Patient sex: M
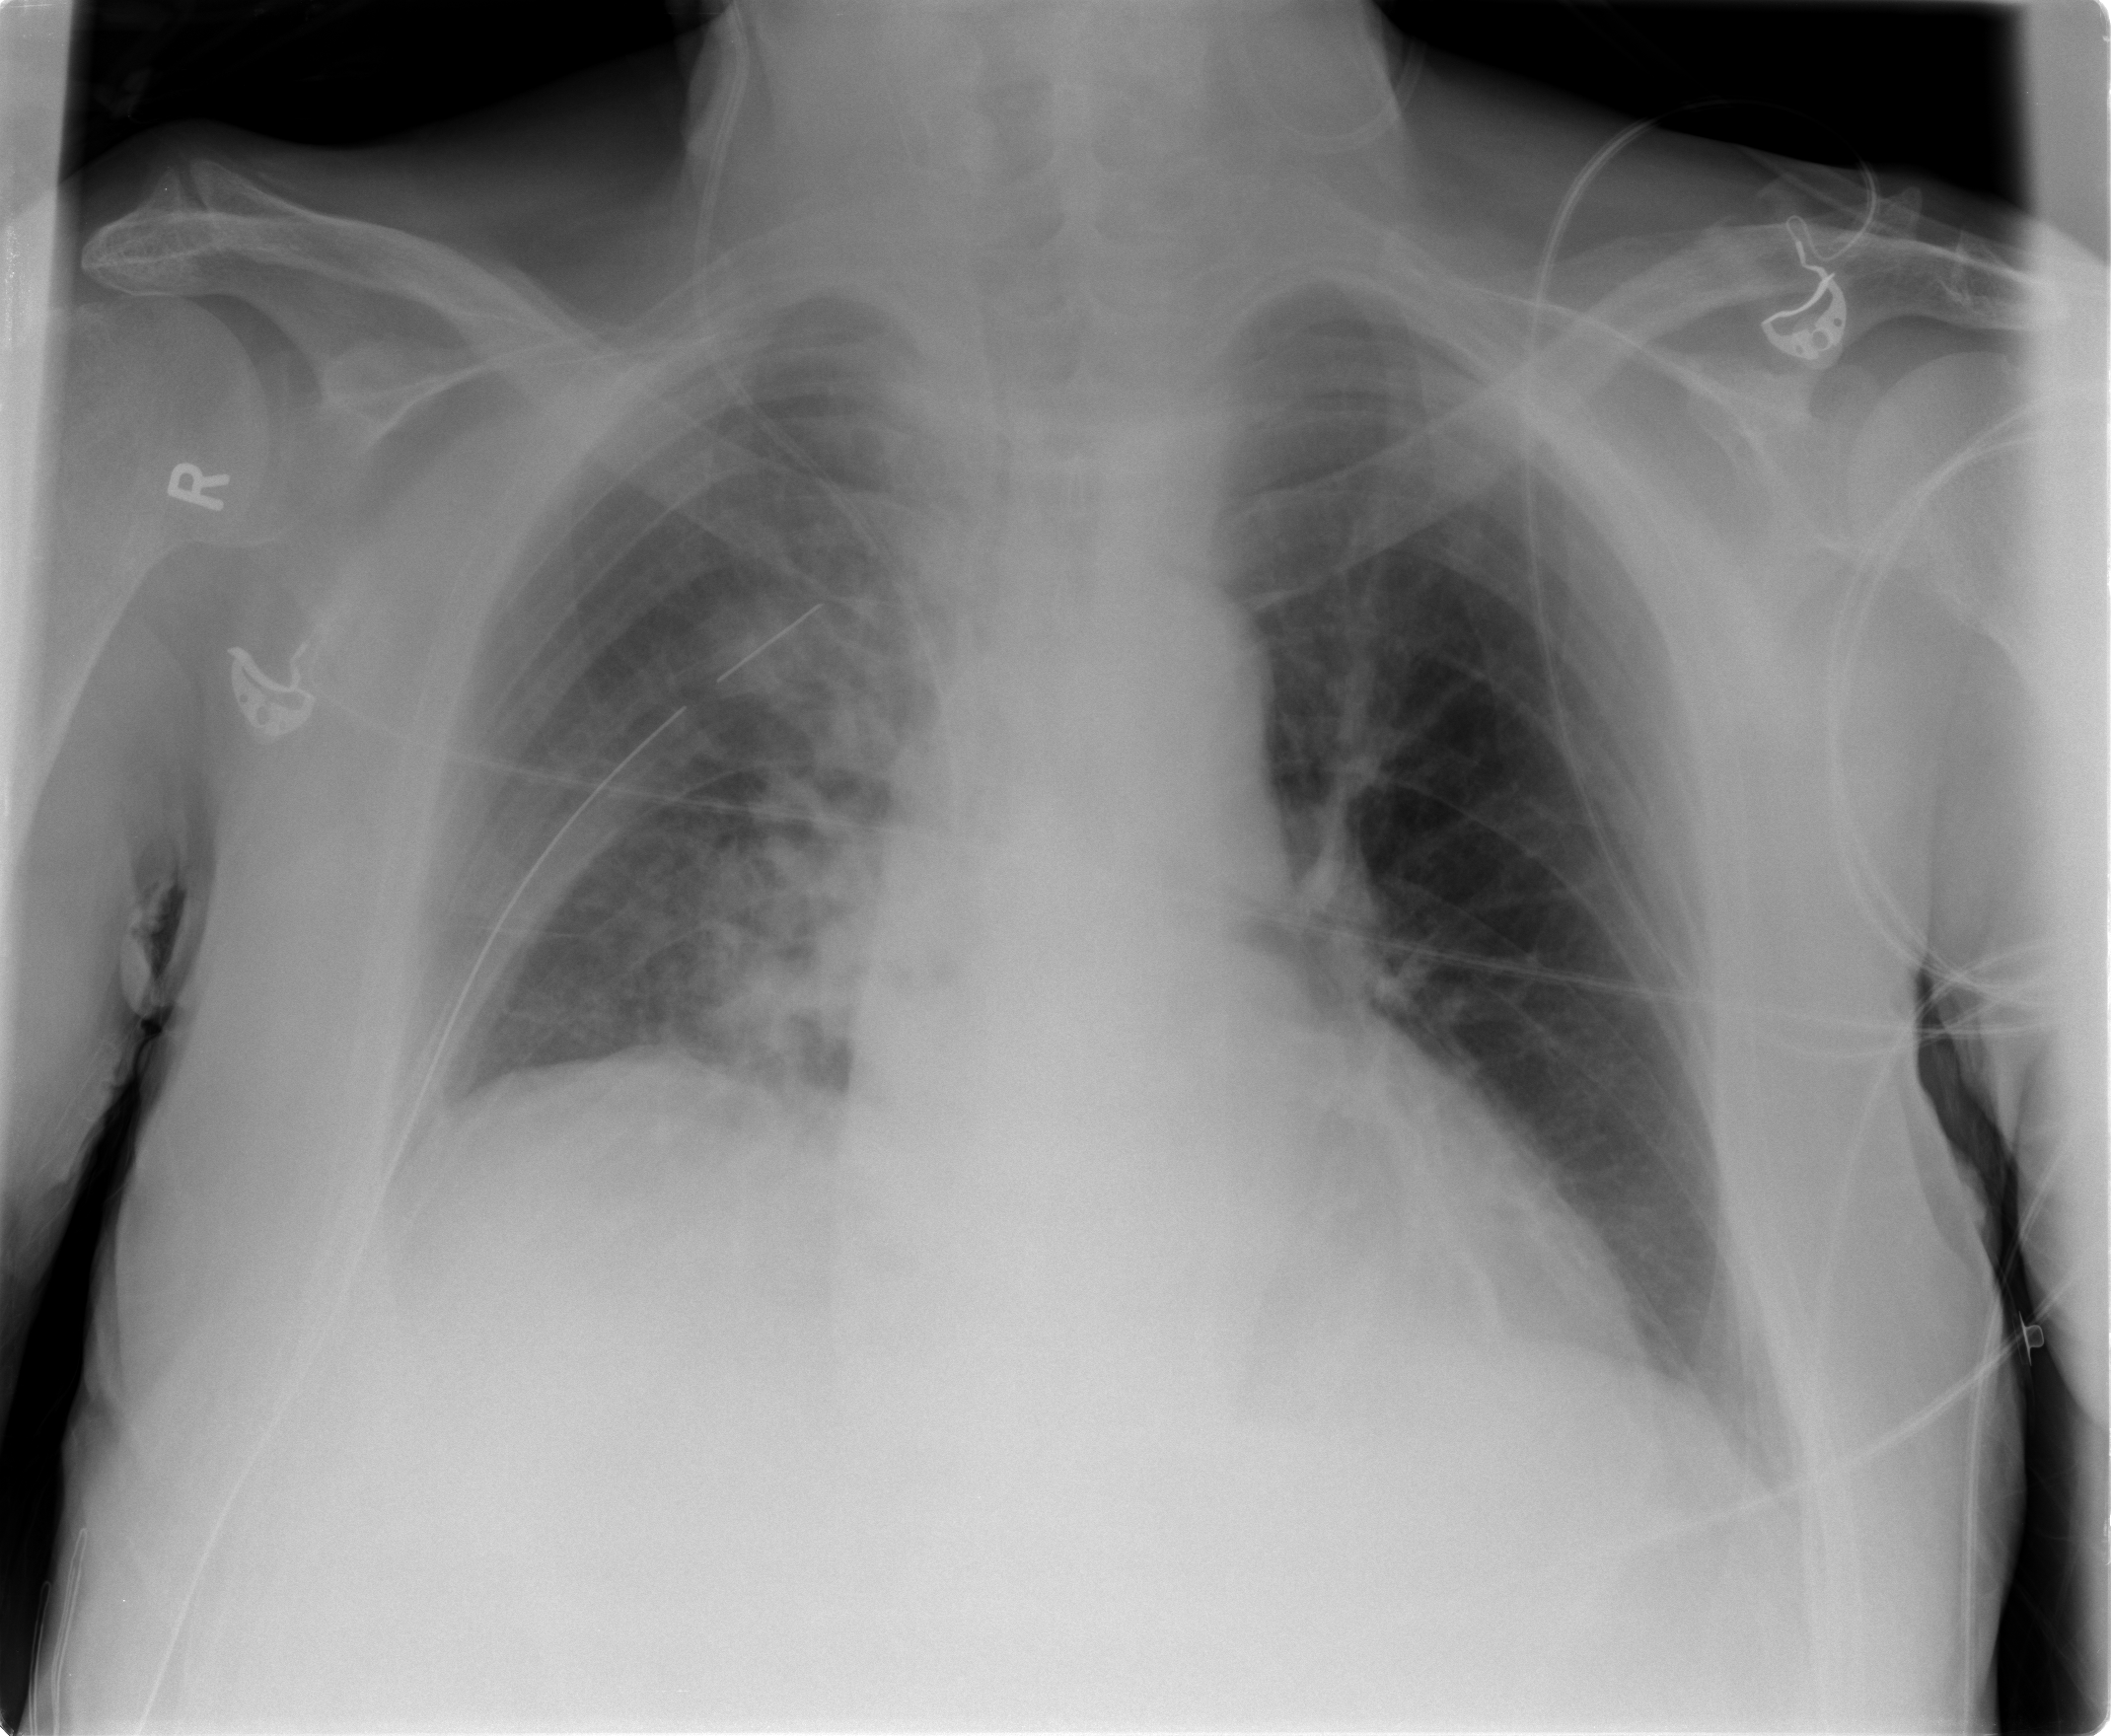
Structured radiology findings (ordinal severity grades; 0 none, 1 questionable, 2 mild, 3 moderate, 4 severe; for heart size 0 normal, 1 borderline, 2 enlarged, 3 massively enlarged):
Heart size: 0
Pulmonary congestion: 0
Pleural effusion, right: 0
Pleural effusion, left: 0
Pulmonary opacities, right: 3
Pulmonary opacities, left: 2
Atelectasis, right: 0
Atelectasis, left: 0